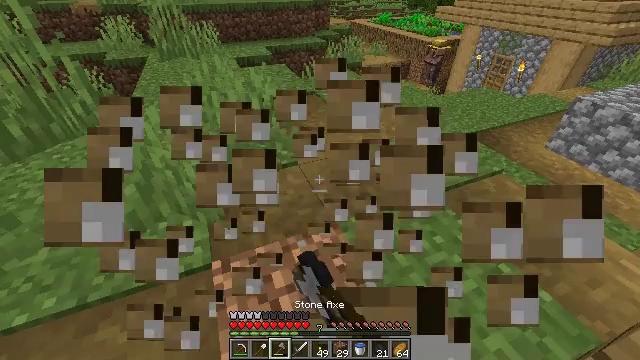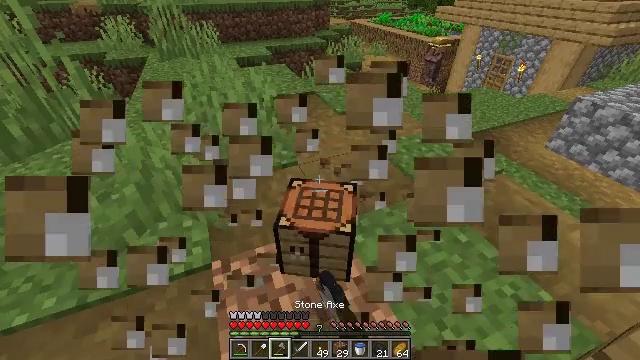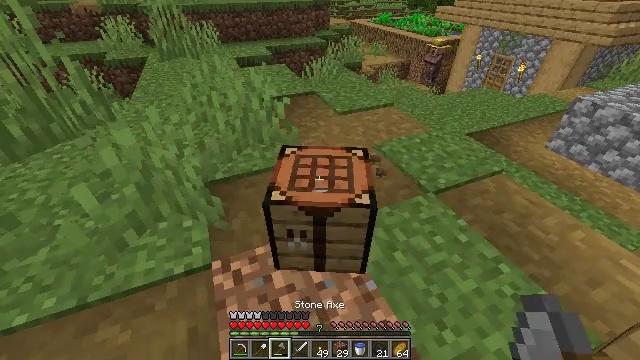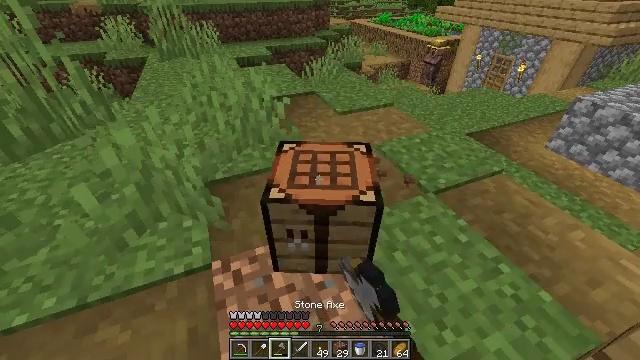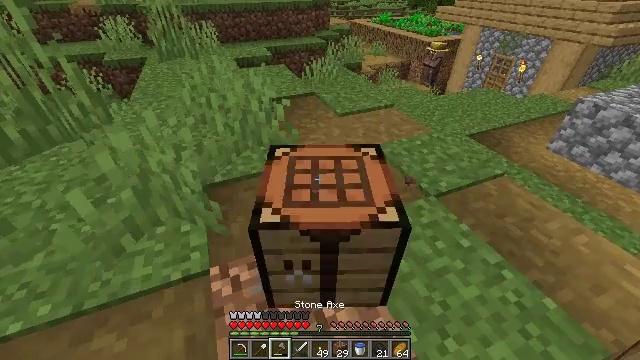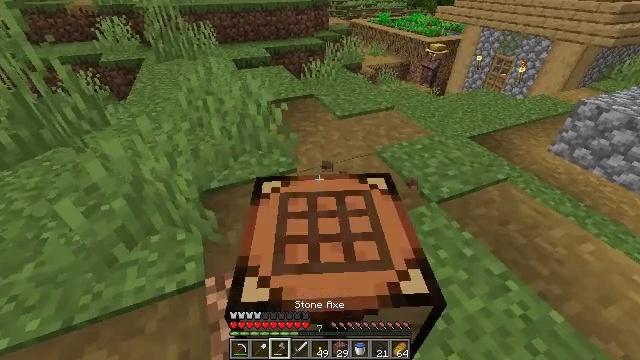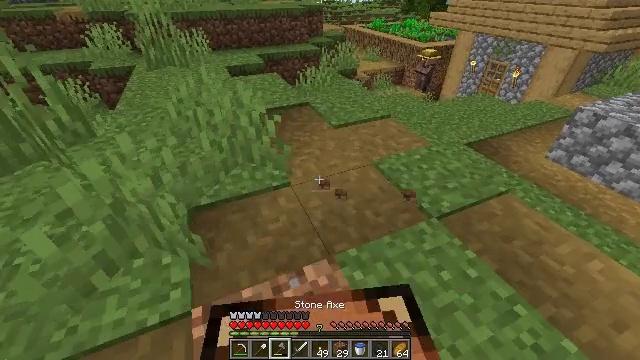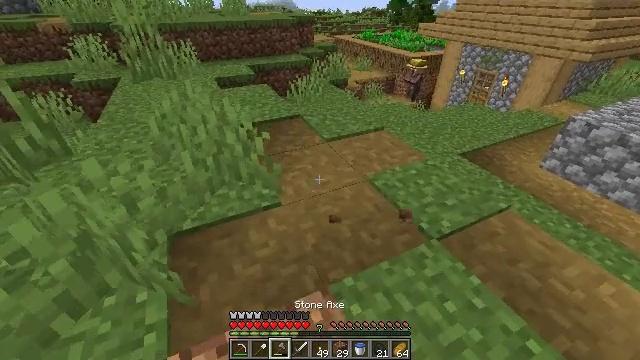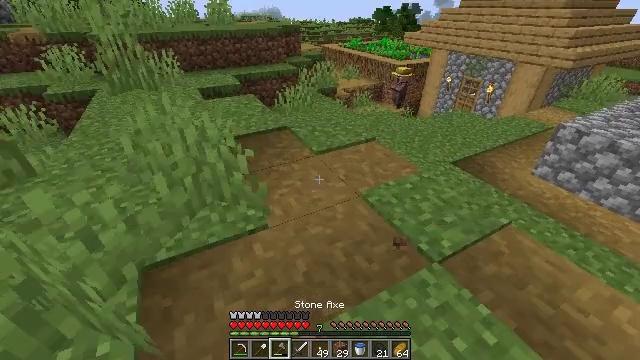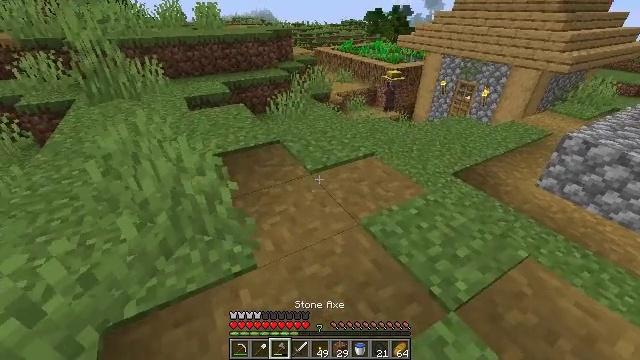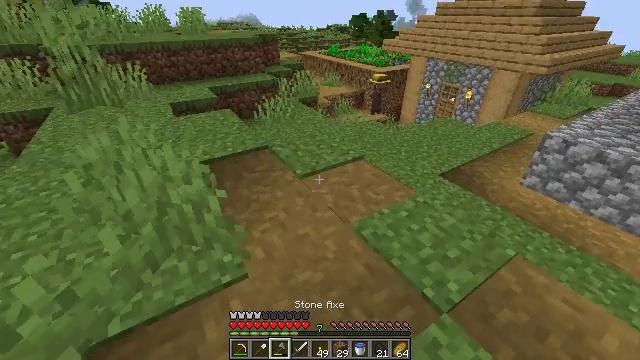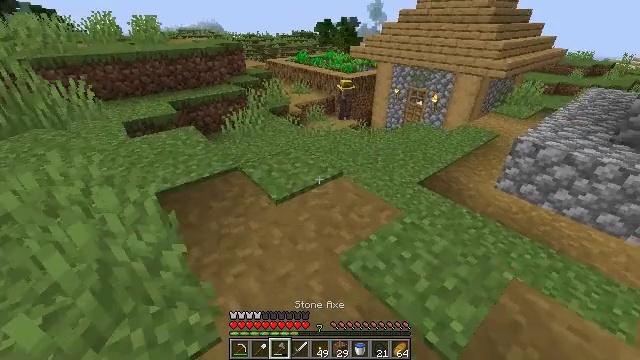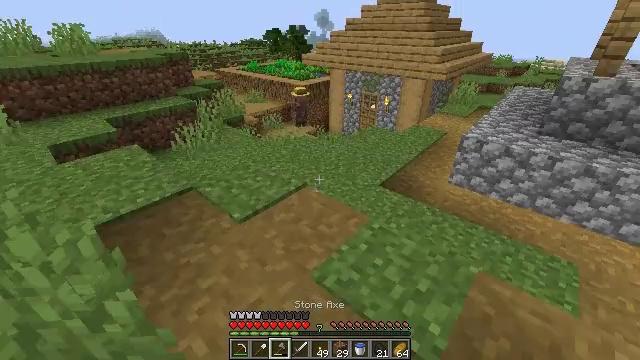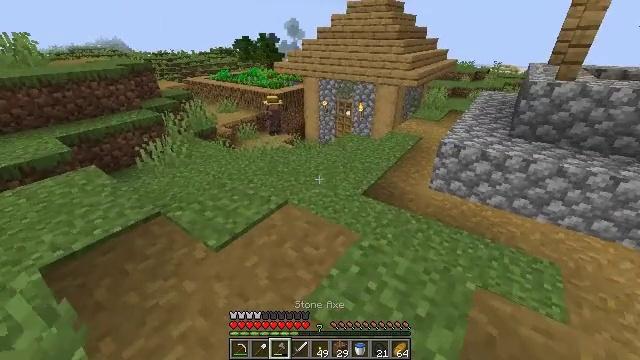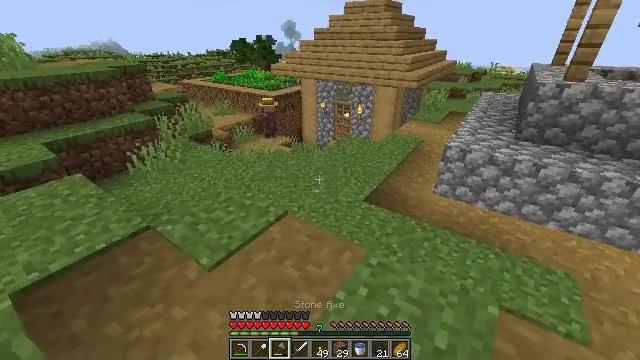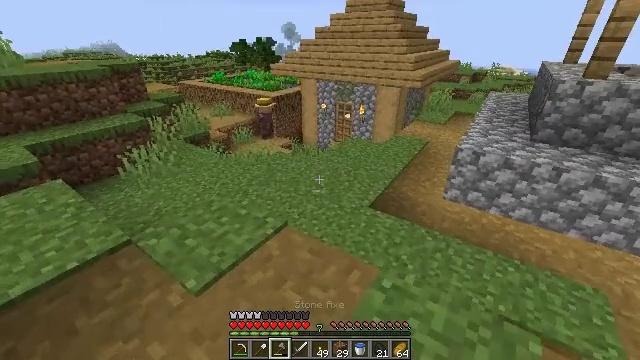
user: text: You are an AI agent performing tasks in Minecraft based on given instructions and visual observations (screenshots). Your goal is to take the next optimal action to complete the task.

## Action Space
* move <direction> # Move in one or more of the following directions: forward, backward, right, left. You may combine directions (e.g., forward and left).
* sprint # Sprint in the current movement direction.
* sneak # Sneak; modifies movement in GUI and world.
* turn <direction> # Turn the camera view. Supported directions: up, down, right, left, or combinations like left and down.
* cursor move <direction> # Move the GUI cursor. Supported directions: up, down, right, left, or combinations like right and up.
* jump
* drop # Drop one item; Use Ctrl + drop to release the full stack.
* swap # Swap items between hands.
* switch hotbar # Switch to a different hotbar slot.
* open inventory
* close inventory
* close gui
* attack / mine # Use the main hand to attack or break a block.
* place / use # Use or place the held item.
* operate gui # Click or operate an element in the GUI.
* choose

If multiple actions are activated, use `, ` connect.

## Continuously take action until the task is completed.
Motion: motion action
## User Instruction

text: Break the white bed to relocate it.
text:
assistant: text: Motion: attack / mine
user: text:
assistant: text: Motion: attack / mine
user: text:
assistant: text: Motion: attack / mine
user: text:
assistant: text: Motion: move forward
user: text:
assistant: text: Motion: move forward
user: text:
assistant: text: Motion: move forward, turn right
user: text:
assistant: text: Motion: move forward, turn right and up
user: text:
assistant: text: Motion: move forward, turn right and up
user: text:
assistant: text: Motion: move forward, turn right
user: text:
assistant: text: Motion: move forward, turn right
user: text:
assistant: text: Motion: move forward, turn right and up
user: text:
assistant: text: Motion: move forward, turn right and up
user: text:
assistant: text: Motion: move forward, turn right and up
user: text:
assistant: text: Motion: move forward
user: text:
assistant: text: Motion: move forward
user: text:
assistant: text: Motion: move forward
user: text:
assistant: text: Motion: move forward
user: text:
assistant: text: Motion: move forward
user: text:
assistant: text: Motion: move forward
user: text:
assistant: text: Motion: move forward, switch to hotbar 4
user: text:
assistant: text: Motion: move forward, switch to hotbar 4
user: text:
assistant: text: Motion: move forward, switch to hotbar 4
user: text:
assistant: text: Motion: move forward, turn right
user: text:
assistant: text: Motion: move forward, turn right
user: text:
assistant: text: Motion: move forward
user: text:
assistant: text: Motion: move forward
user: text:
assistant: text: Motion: move forward
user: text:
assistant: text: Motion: move forward
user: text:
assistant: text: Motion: move forward
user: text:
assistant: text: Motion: move forward